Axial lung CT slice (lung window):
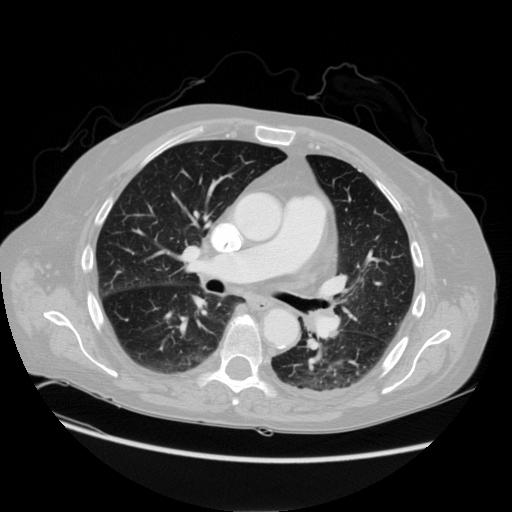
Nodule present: no